Interaction volume radius: 5 \u00c5
Interaction volume height: 10 \u00c5
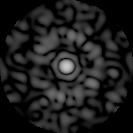
Disorder parameter: 0.817